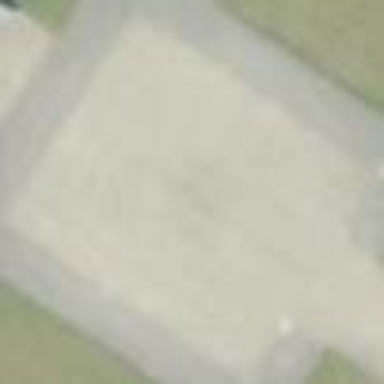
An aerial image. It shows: Concrete apron at the airport.